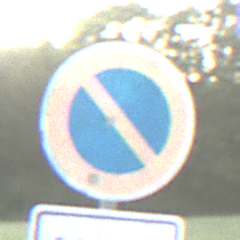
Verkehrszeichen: EingeschraenktesHalteverbot
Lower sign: ZeitangabenOhneBeschraenkungAufWochentage1
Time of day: SunriseSunset
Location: Outdoor (Nature)
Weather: PartlyCloudy
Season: NotSpecified
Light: Natural